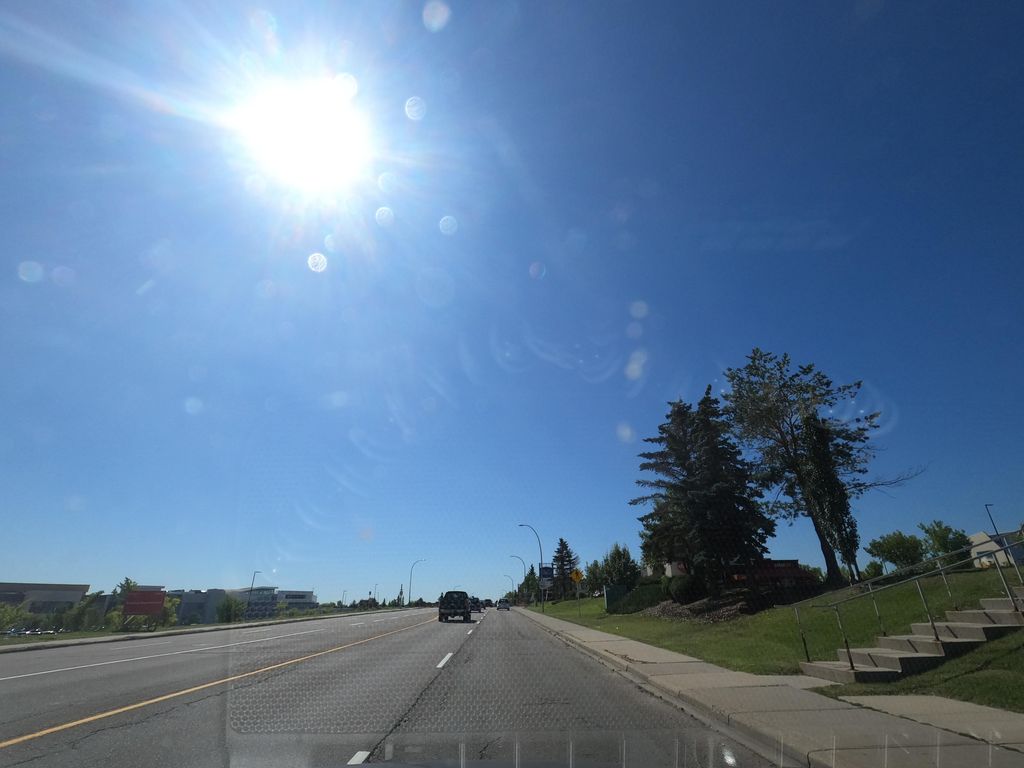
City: calgary